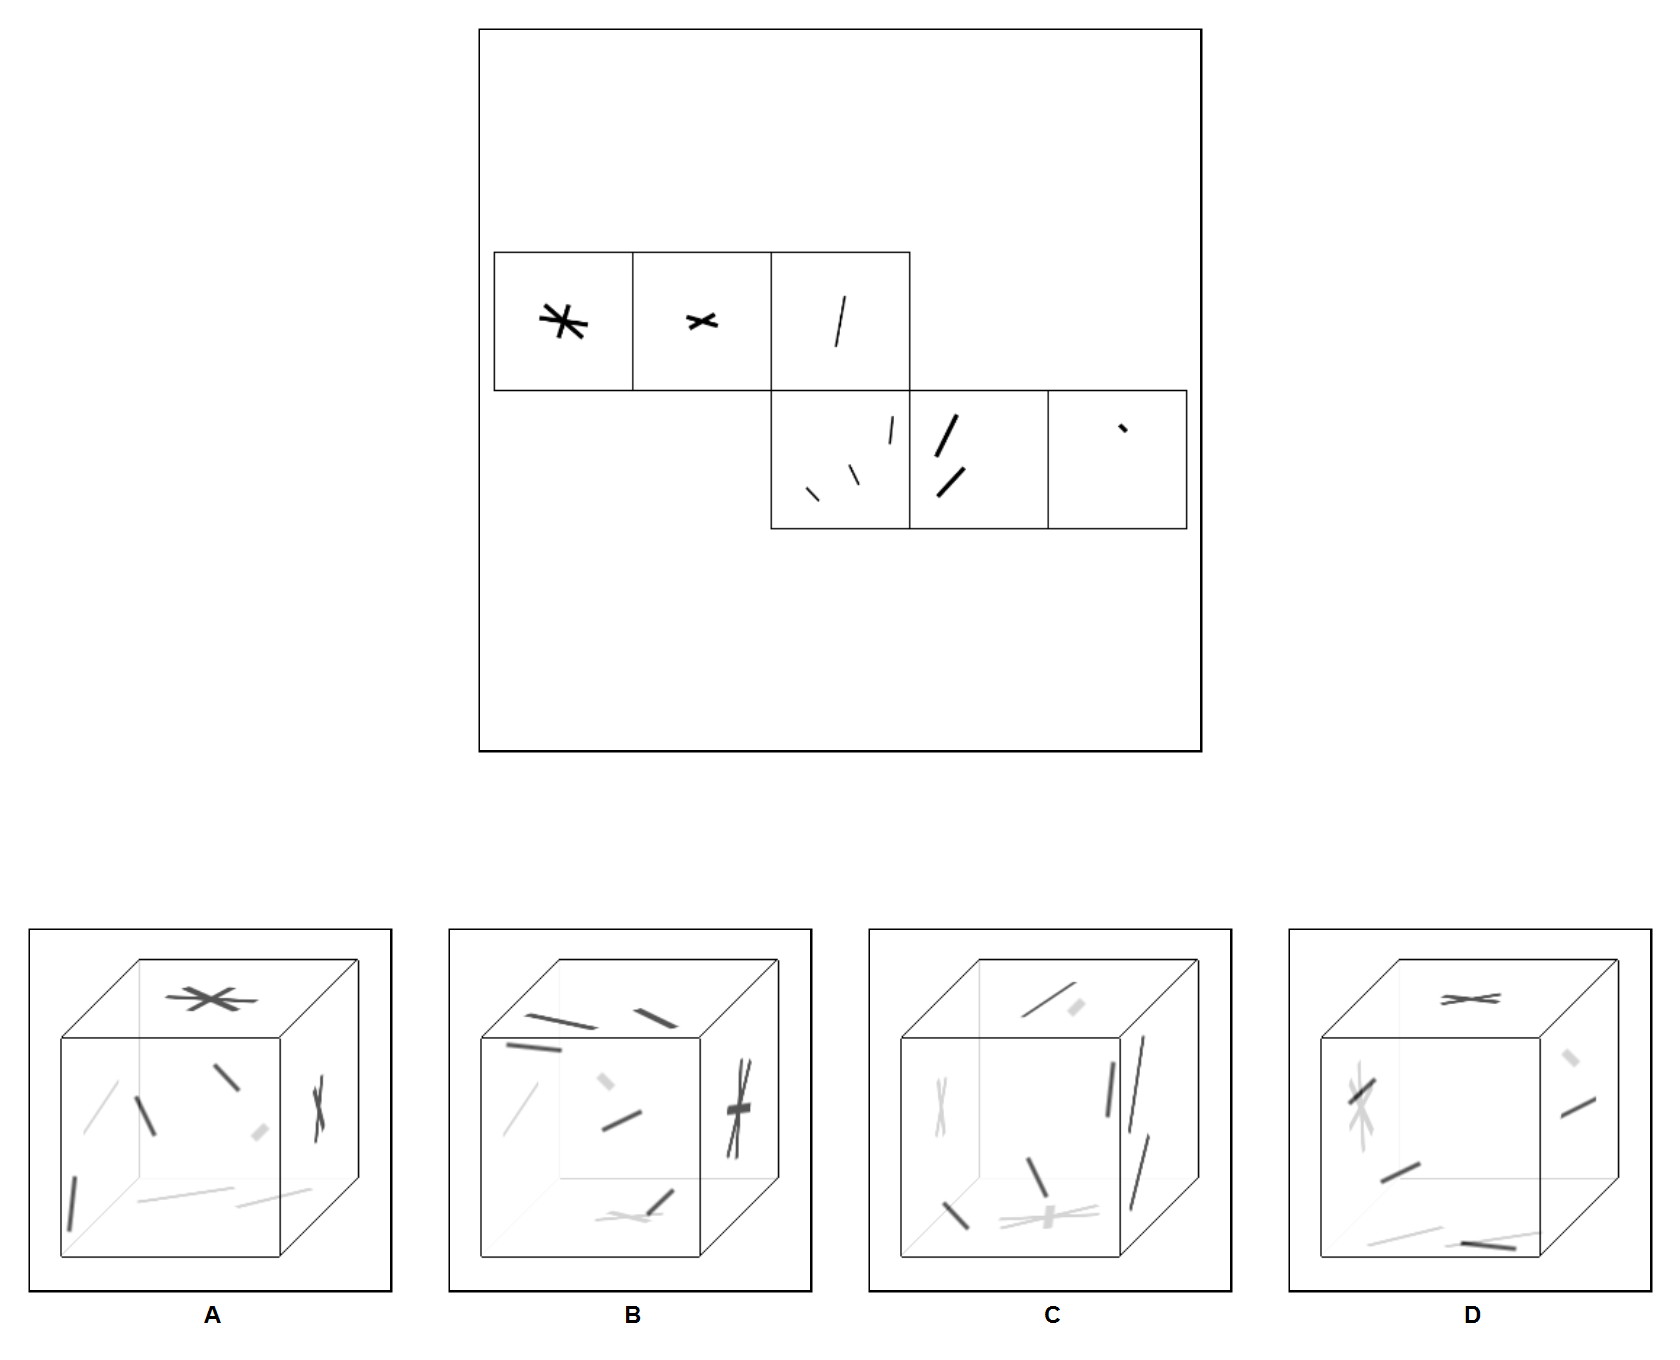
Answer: A